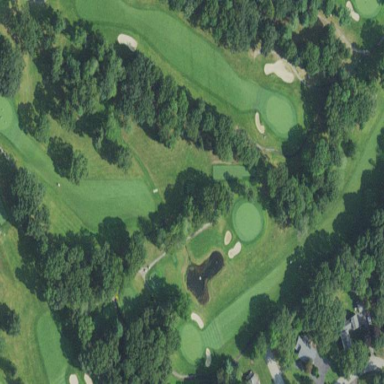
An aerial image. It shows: Grassy area designated as golf fairway.